I will show an image sequence of human cooking. I have annotated the images with numbered circles. Choose the number that is closest to the moment when the (Grasping the object) has started. You are a five-time world champion in this game. Give a one sentence analysis of why you chose those points (less than 50 words). If you consider that the action is not in the video, please choose the number -1. Provide your answer at the end in a json file of this format: {"points": []}
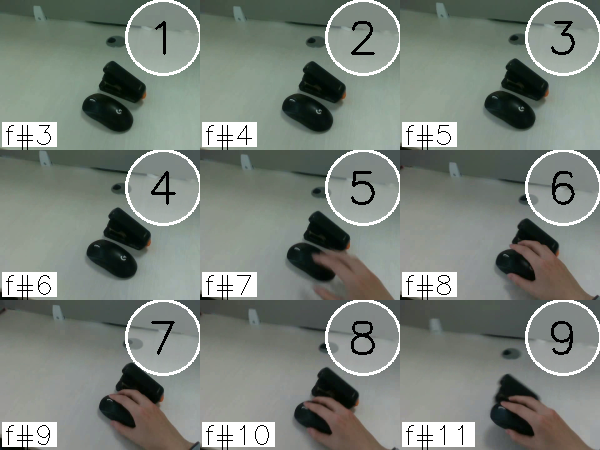
Frame 7 shows the clearest moment of hand-object contact.
{"points": [7]}